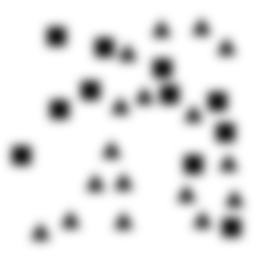
Squares: 11
Triangles: 17
Stars: 0
Total shapes: 28